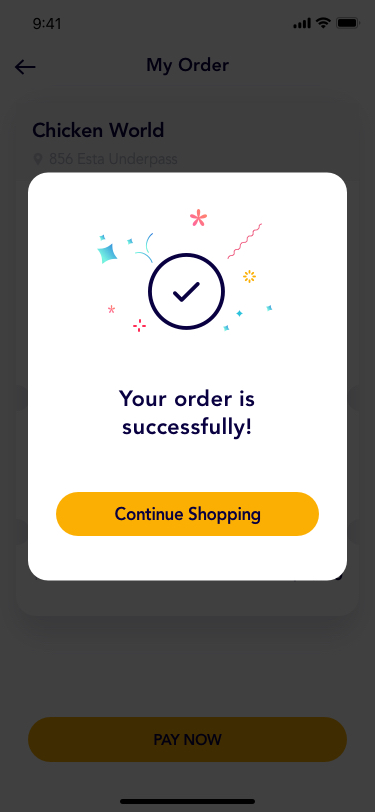
Text in this UI design:
My Order
$95.40
TOTAL
Special Gajananad Bhel x2
+09303232132
Vannessa Jill
856 Esta Underpass
Cold Bournvita x3
Mixed vegetables, Chicken Egg
$ 17.20
Extra Hot Mild
$ 15.00
Butter Jam Maska Bun x2
SweetFire Chicken Breast
$ 29.50
Chicken World
856 Esta Underpass
Edit
Continue Shopping
Your order is
successfully!